Question: I want to create an app where the normal ActionBar is replaced by scrollable Tabs (like in Facebook Messenger)

Like the Image on the left side :)
How can I make something like that in Android Studio?
Thanks
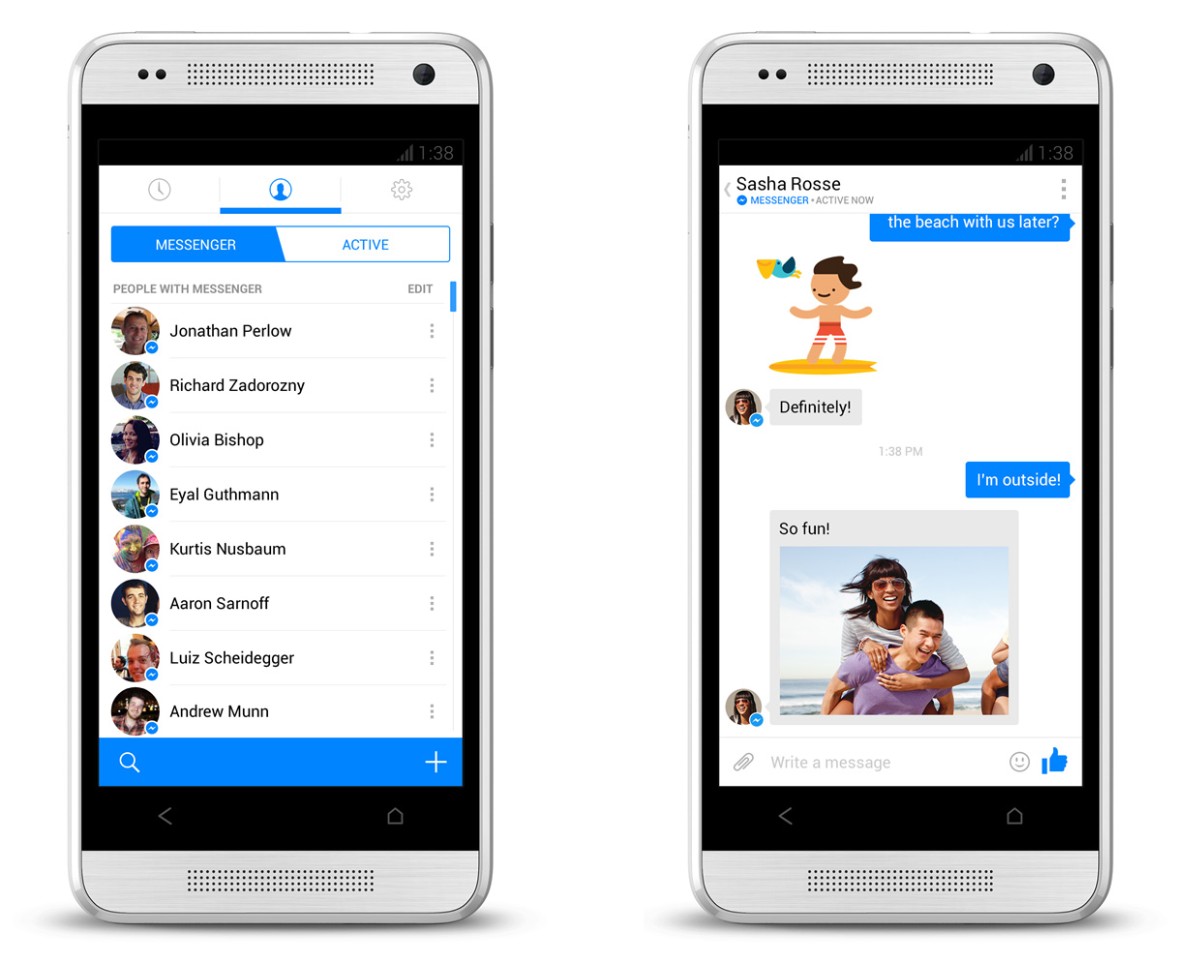
Answer: Use these methods to hide the action bar title bar
'''
getActionBar().setDisplayShowTitleEnabled(false);
getActionBar().setDisplayShowHomeEnabled(false);
'''